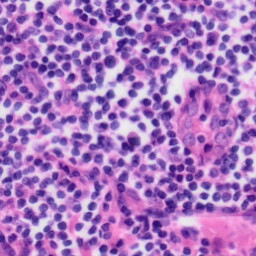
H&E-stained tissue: Tonsil